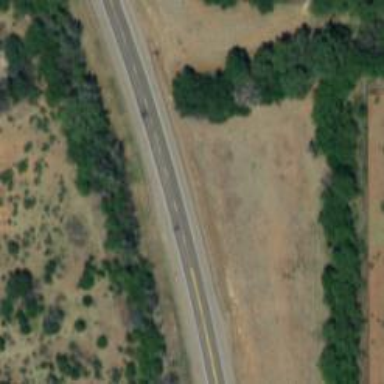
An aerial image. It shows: Asphalt road classified as trunk highway.